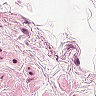
Metastatic tissue present: no